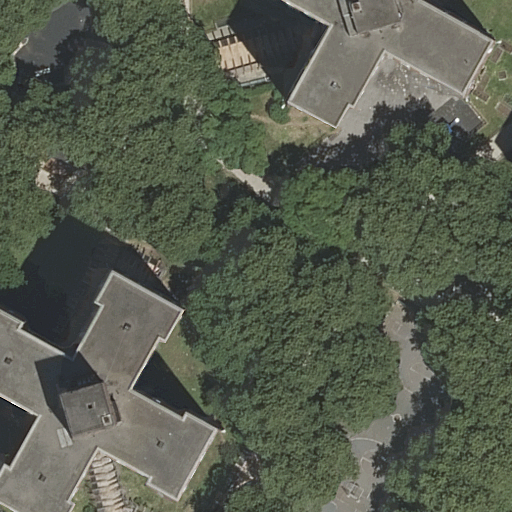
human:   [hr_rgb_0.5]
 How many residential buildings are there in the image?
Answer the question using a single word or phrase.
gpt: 2

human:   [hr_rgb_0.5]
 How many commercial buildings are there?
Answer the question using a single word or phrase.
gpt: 0

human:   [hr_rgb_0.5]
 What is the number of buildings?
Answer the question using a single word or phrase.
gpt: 2

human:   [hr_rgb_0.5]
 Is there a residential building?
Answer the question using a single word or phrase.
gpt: yes

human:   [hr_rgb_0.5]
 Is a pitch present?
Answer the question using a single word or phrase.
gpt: yes

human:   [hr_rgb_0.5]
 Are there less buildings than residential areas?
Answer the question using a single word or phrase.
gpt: no

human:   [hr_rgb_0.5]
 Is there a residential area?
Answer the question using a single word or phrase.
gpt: yes

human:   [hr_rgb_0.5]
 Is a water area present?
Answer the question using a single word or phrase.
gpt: no

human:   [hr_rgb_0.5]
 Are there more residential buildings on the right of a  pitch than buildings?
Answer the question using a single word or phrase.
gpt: no

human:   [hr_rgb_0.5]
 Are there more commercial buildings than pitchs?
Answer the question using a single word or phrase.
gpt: no

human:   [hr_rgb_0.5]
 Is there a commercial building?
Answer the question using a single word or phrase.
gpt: no

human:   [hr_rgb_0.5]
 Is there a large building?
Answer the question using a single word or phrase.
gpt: no

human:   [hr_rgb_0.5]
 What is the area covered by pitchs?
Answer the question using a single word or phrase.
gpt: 653m2

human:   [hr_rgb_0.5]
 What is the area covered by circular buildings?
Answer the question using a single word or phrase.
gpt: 0m2

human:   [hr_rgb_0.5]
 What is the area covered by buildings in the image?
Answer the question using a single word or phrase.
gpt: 579m2

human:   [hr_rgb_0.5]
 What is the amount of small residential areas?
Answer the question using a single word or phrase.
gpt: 0

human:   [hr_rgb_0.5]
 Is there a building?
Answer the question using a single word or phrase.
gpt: yes

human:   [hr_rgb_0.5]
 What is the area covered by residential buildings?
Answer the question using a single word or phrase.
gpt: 579m2

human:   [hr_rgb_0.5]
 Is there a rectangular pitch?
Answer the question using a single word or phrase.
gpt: yes

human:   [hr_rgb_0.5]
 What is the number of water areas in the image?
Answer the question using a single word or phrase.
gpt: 0

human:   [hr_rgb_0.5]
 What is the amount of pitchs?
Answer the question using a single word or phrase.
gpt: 2

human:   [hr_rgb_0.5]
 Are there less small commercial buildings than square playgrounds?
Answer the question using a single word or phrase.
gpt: no

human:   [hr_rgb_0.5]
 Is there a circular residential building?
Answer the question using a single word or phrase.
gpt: no

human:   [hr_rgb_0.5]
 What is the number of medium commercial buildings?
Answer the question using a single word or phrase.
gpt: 0

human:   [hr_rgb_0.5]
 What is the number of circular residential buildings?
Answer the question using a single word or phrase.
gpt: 0

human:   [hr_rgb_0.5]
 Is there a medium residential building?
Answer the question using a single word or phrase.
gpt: yes

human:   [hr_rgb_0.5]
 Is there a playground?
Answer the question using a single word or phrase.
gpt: yes

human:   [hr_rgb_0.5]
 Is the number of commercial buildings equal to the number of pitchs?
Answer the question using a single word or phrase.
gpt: no

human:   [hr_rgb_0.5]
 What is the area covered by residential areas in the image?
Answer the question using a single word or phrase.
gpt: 325m2

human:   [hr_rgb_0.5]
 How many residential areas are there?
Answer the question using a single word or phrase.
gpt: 1

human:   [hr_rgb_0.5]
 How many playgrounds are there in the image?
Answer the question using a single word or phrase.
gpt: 1

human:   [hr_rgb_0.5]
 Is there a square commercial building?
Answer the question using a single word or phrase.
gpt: no

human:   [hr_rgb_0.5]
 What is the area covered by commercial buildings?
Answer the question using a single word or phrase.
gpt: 0m2

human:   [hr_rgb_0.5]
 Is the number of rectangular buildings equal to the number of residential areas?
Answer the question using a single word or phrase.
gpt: no

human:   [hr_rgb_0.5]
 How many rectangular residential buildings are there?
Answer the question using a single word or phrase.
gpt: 0

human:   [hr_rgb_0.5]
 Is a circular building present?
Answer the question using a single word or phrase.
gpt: no

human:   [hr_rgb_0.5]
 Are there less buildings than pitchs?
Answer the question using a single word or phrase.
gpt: no

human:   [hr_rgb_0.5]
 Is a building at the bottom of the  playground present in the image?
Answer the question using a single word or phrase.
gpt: no

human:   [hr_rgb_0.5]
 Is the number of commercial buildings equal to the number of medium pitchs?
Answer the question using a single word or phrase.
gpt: yes

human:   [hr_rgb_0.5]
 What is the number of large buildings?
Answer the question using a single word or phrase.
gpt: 0

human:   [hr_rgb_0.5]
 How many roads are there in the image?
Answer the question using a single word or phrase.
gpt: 0

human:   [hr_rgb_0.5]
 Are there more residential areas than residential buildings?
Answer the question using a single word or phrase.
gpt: no

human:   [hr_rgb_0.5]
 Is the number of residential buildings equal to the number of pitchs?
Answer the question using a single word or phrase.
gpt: yes

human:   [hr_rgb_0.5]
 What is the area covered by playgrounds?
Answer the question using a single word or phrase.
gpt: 774m2

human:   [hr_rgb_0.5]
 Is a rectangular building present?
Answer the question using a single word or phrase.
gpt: no

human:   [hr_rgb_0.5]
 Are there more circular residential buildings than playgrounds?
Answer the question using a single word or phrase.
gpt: no

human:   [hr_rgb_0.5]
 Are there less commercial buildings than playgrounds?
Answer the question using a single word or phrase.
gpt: yes

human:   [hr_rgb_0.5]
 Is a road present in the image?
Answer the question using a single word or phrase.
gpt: no

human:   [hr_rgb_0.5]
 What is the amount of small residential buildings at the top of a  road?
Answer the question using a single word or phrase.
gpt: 0

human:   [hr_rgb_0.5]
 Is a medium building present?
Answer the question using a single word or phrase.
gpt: yes

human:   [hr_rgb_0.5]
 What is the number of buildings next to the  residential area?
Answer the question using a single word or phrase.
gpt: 2

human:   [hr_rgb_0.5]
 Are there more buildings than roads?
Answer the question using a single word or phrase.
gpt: yes

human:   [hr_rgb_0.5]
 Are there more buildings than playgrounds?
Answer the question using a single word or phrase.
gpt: yes

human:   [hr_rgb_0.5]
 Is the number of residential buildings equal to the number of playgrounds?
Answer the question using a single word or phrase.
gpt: no

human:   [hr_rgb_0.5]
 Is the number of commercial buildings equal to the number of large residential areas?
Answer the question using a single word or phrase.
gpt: yes

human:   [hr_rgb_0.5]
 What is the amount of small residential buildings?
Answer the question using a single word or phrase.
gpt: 0

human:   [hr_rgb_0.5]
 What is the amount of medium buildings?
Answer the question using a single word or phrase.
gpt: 2

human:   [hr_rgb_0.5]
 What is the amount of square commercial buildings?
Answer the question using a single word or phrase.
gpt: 0

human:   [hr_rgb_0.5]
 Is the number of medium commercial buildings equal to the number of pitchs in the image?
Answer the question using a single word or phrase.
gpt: no

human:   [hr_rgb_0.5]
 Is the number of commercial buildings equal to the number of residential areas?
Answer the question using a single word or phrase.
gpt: no

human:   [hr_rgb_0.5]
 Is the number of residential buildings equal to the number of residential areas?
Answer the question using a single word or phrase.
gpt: no

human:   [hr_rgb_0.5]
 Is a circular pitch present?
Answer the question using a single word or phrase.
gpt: no

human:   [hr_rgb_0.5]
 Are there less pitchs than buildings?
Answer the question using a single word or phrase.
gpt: no

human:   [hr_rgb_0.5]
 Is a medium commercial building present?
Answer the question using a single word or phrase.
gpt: no